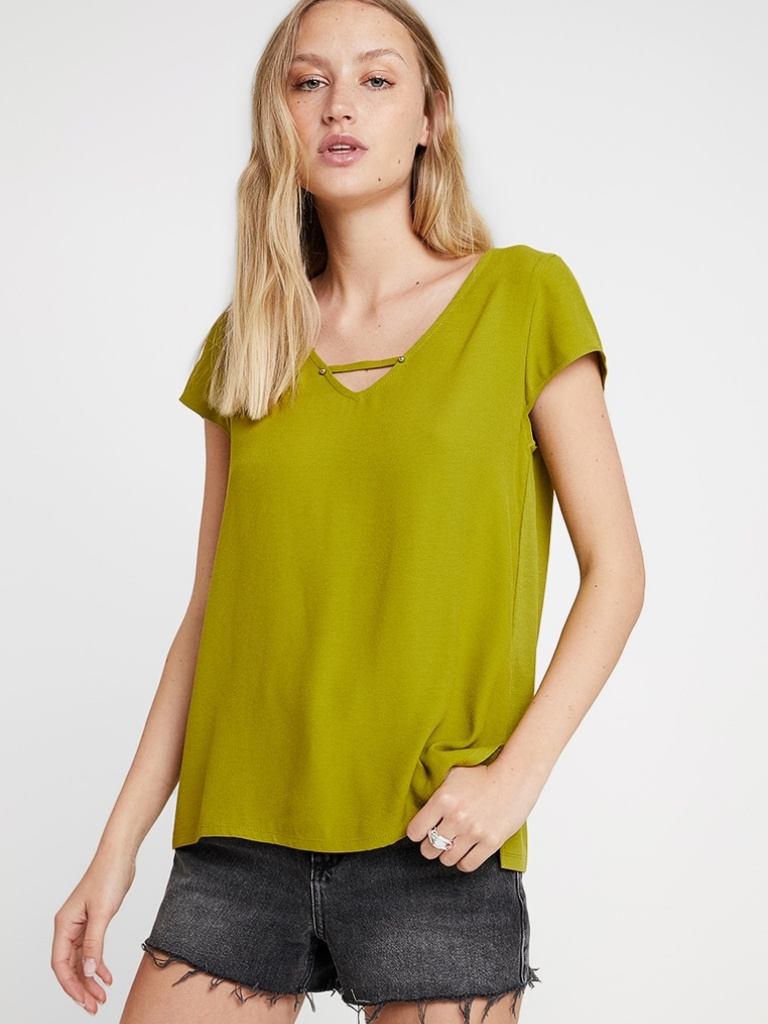
cotton relaxed short sleeve hip length Untucked v-neck t-shirt